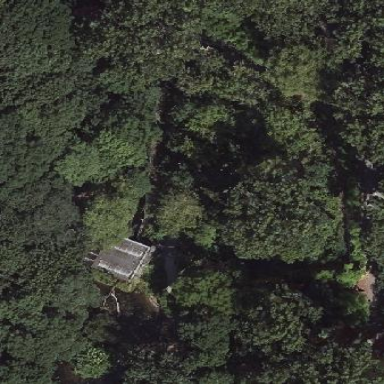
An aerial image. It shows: Fence surrounding woodland area.